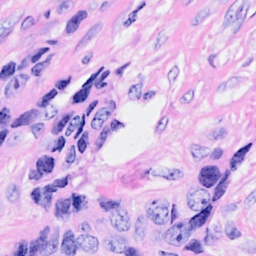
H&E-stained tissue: Breast